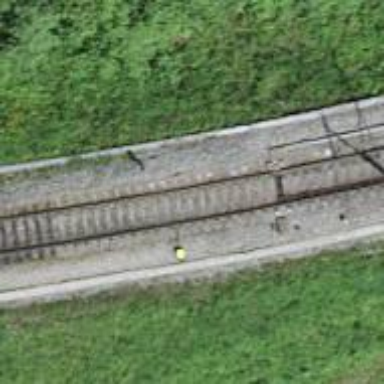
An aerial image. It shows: Single railway track with electrified contact line.